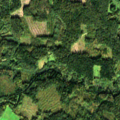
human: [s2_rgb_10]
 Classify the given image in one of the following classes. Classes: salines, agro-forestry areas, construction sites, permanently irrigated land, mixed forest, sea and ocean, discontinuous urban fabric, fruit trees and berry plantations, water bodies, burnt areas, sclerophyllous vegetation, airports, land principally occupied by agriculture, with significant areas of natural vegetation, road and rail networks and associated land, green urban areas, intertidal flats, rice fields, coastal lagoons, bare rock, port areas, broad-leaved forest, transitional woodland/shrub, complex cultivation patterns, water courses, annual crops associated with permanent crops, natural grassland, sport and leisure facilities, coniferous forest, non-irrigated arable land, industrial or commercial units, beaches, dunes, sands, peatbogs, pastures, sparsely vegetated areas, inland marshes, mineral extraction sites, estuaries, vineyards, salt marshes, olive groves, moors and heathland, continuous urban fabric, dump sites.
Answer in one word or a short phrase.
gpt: pastures, land principally occupied by agriculture, with significant areas of natural vegetation, coniferous forest, mixed forest